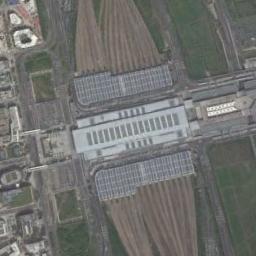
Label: railway_station